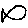
Label: fish